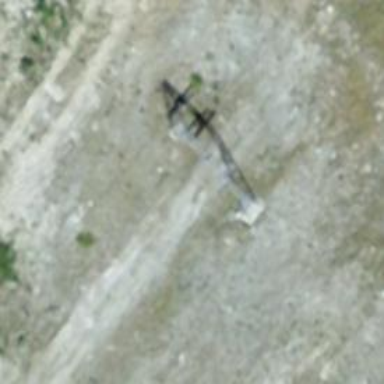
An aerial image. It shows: Pylon for aerialway.